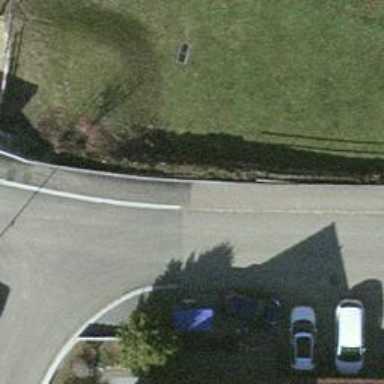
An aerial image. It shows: Hedge barrier.